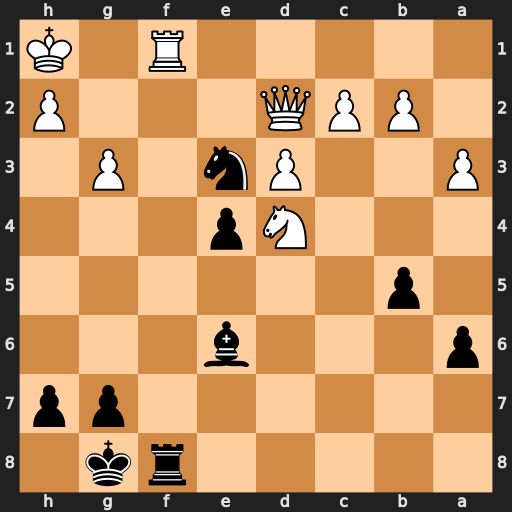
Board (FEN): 5rk1/6pp/p3b3/1p6/3Np3/P2Pn1P1/1PPQ3P/5R1K
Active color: b
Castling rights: -
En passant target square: -
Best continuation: Rxf1#